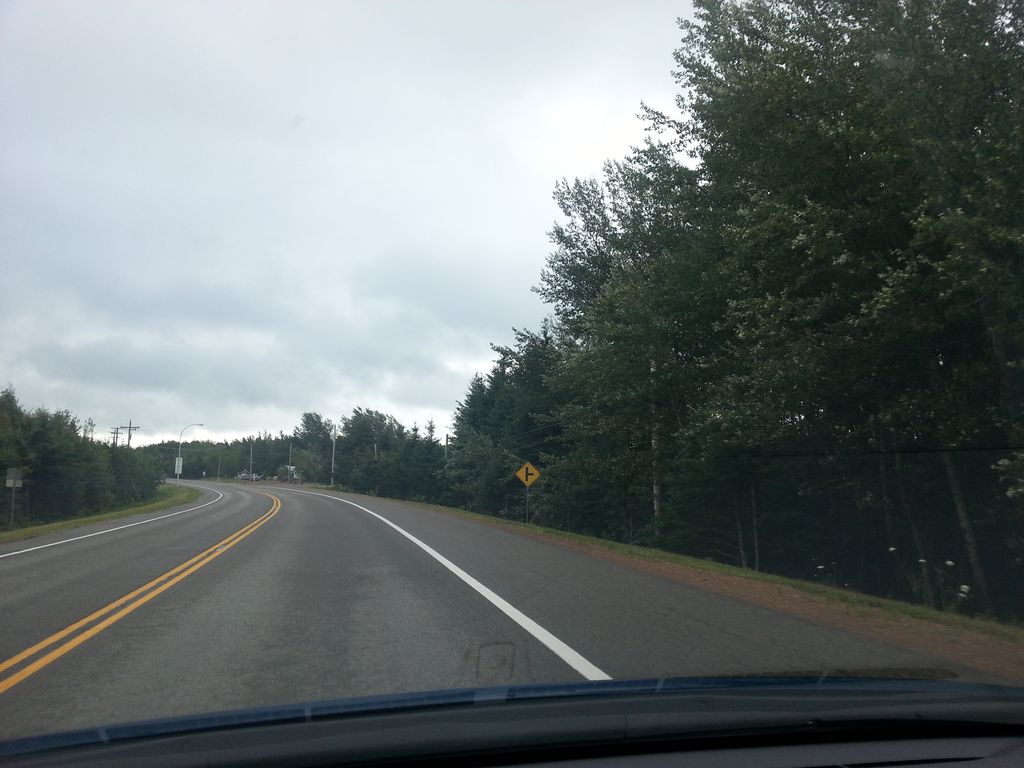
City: charlottetown